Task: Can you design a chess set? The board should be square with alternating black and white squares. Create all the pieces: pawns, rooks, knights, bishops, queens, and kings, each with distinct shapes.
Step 1203:
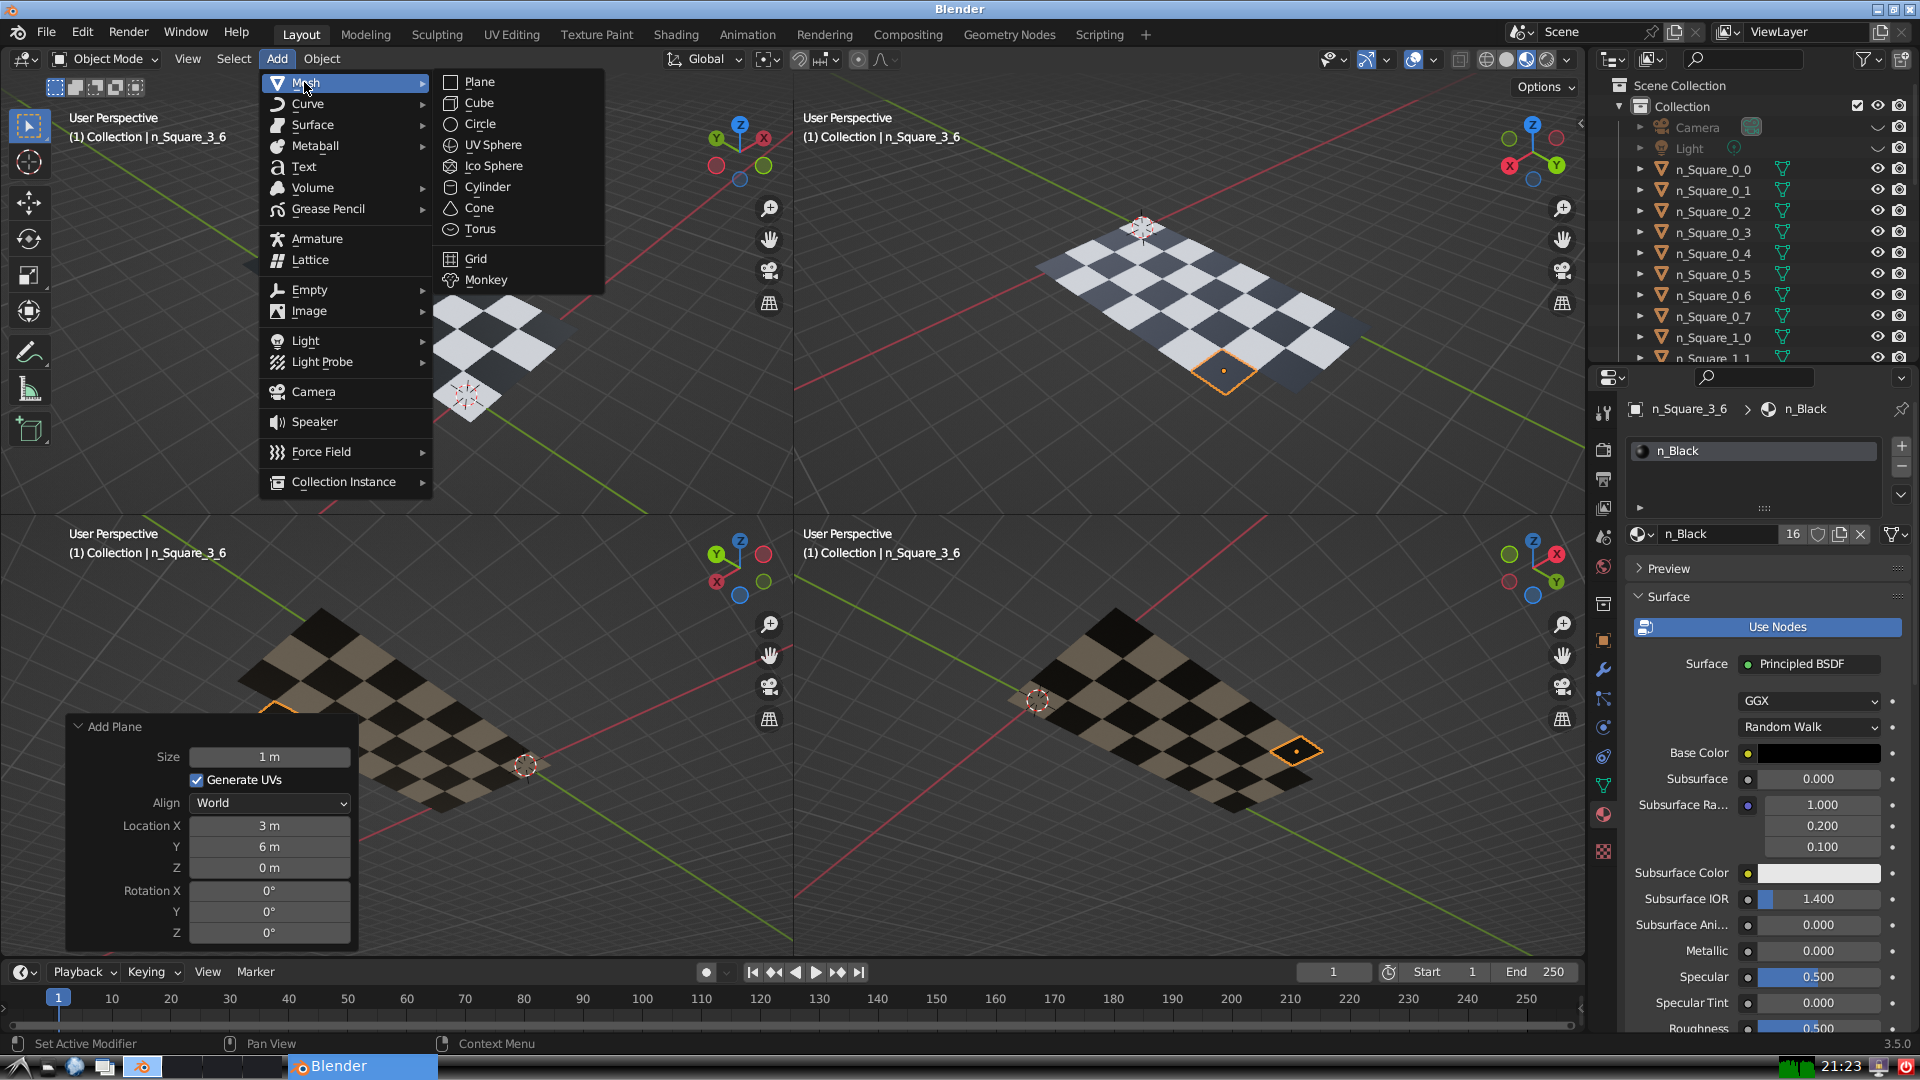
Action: {"mouse_move": [499, 79]}